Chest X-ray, PA view. Patient: 62 years old, sex M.
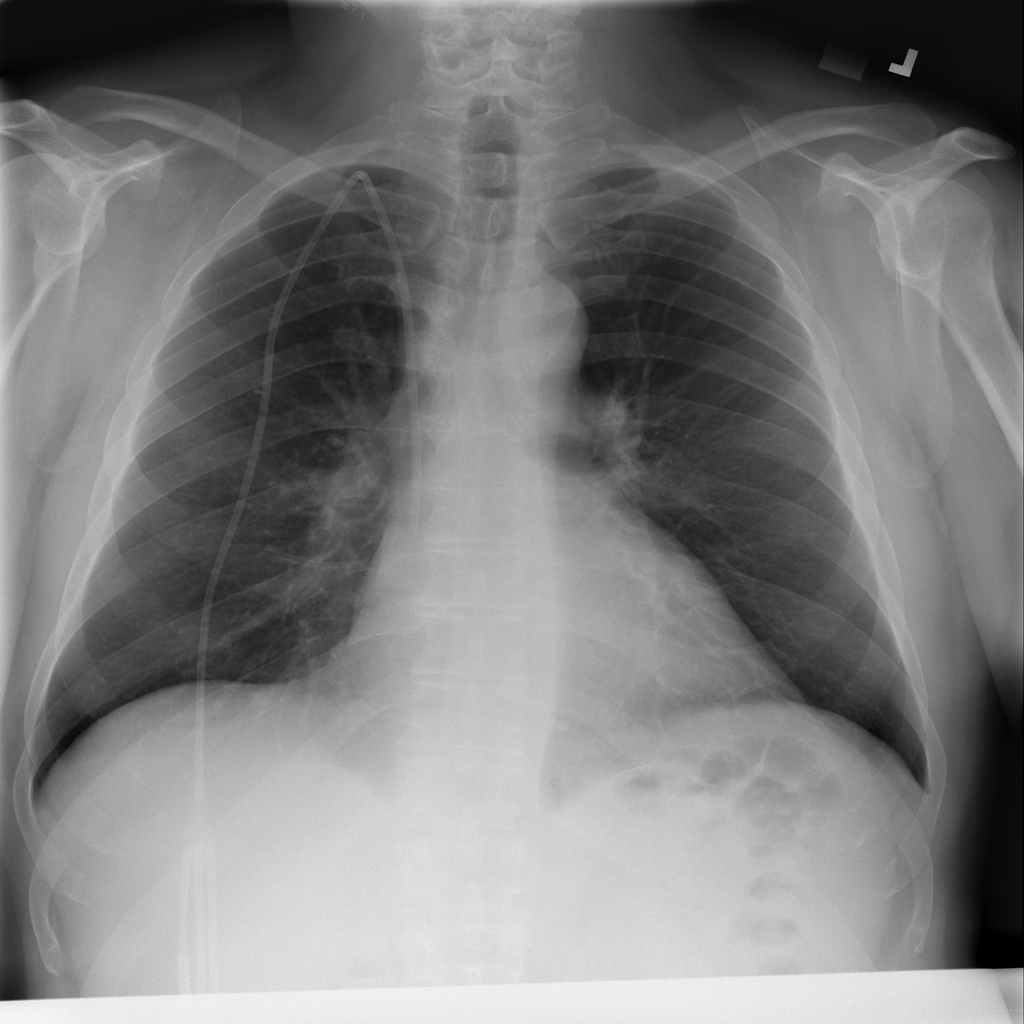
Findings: No Finding